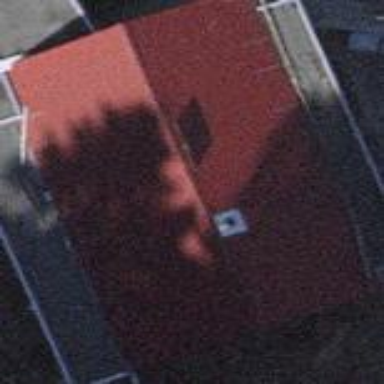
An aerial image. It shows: Events venue with gabled roof.